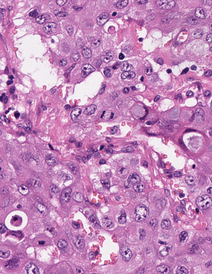
Tumor epithelial tissue: yes
Tumor-associated stroma tissue: yes
Normal tissue: no